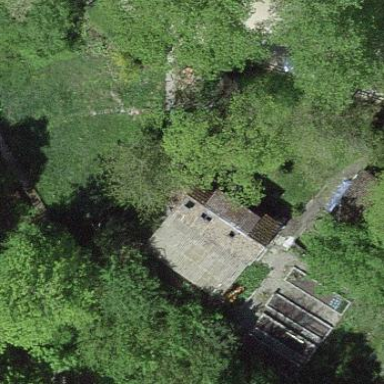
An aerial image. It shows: Greenhouse.